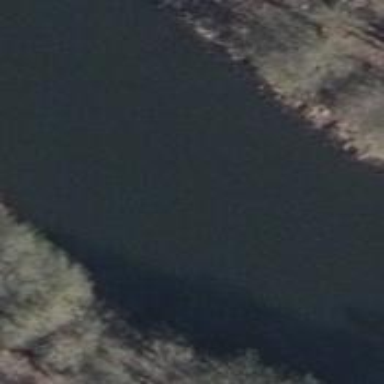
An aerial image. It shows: River with riverbanks.